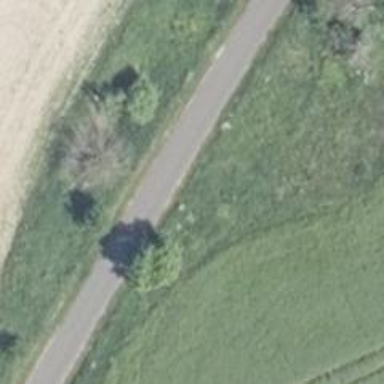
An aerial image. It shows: Unclassified road with asphalt surface.